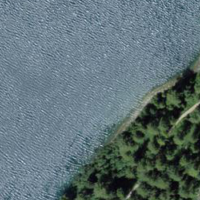
EUNIS habitat code: 14
Species observed at this site:
Saxifraga oppositifolia